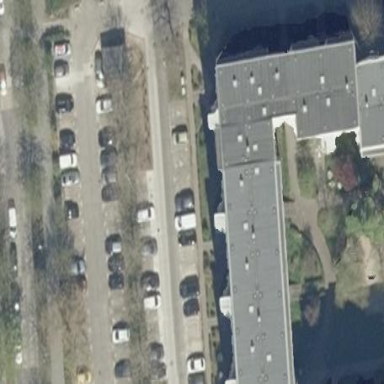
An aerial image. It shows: Flat-roofed apartment building.